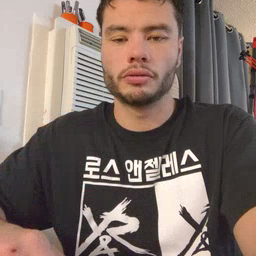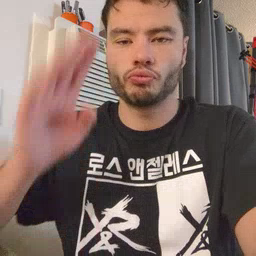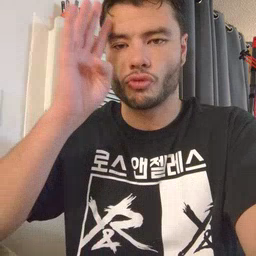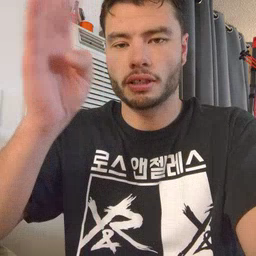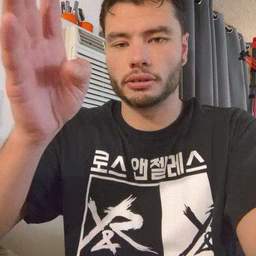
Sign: pretend